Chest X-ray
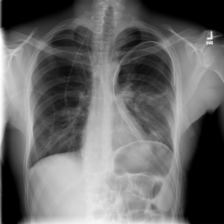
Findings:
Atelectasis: negative
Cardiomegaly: negative
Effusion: negative
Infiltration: negative
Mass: negative
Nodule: negative
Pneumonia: negative
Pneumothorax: negative
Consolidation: negative
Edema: negative
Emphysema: negative
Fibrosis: negative
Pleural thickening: negative
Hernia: negative